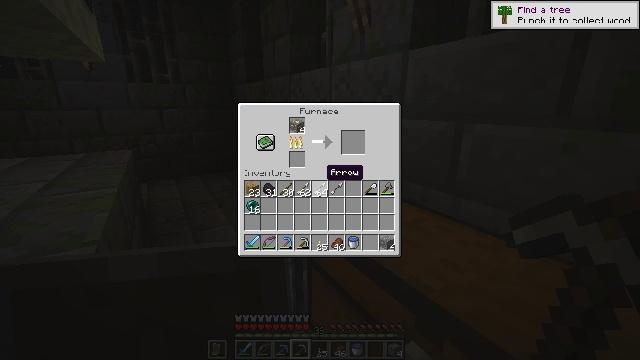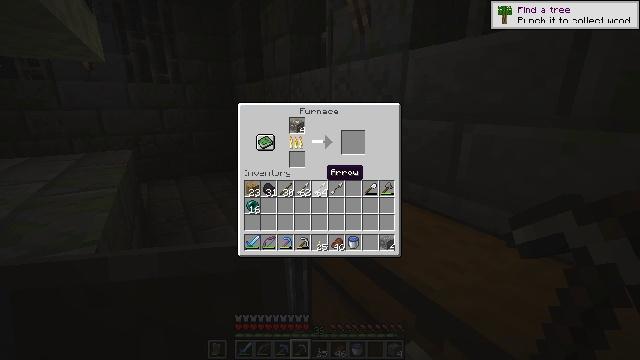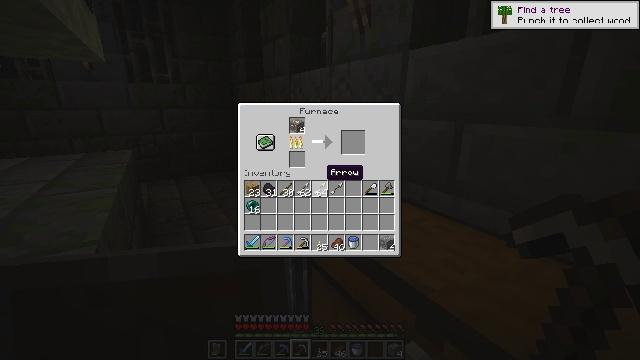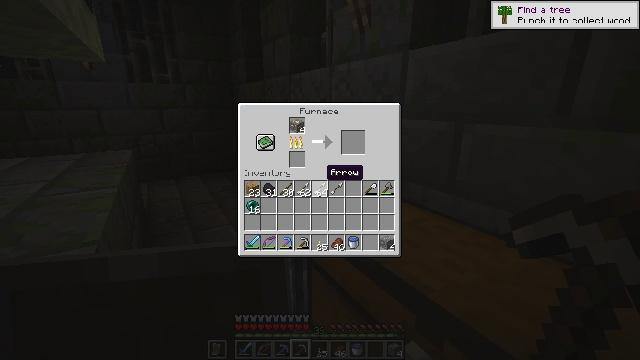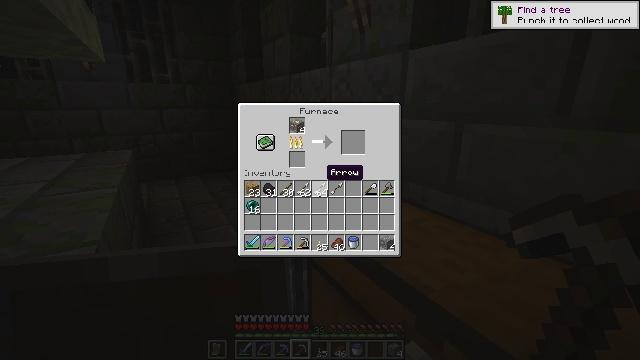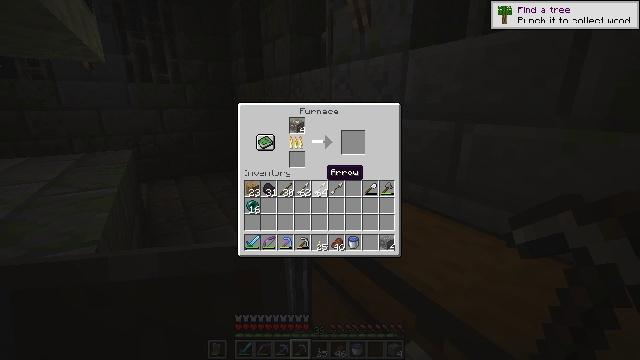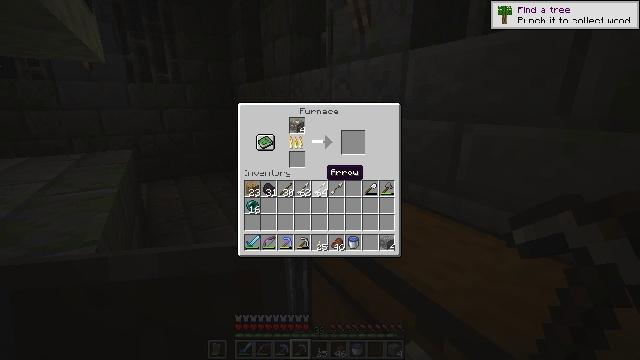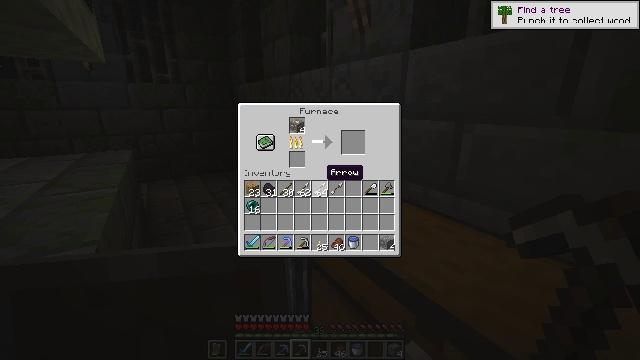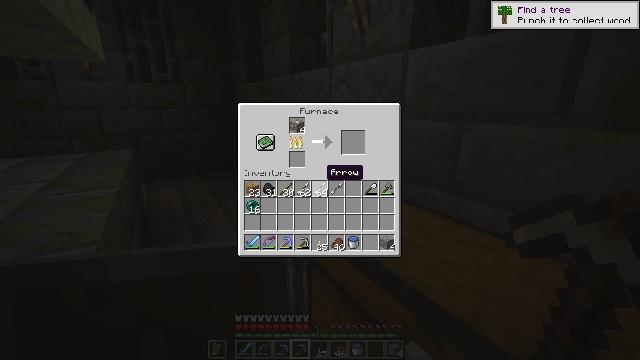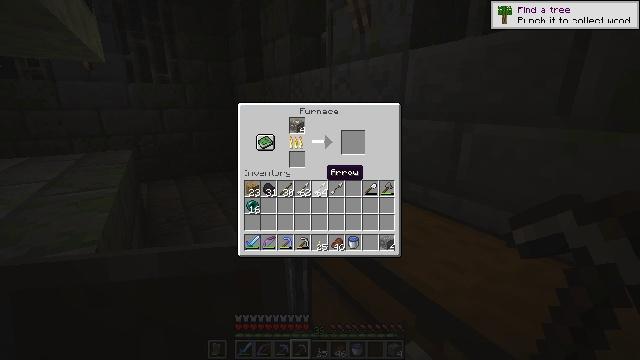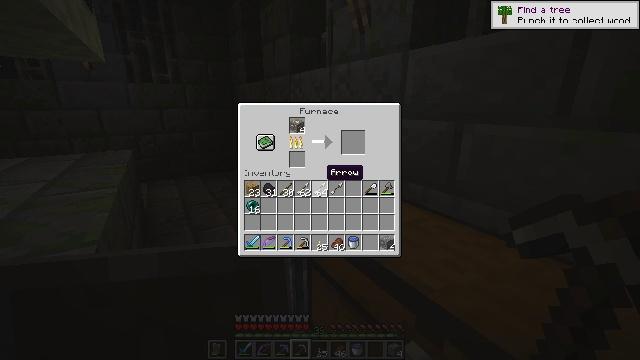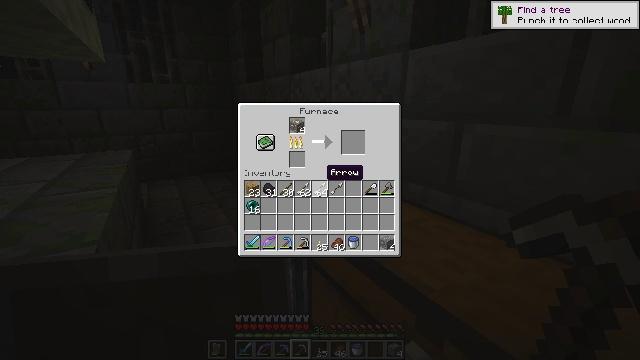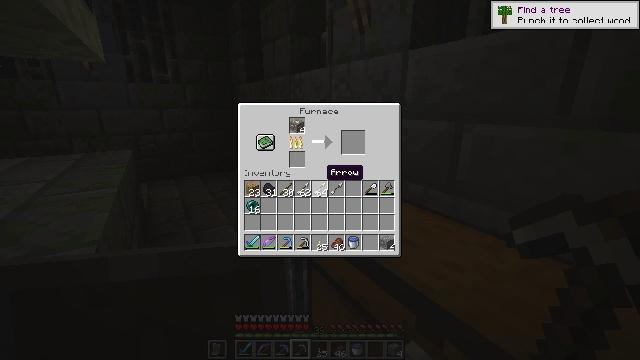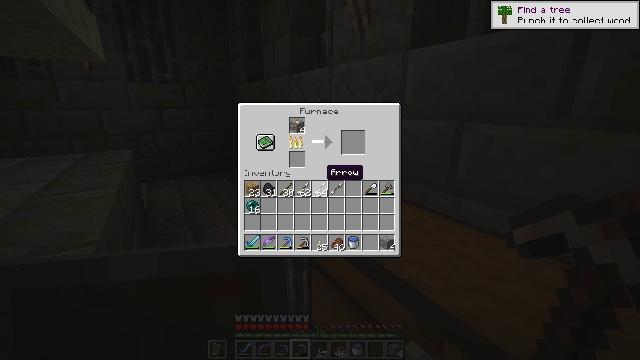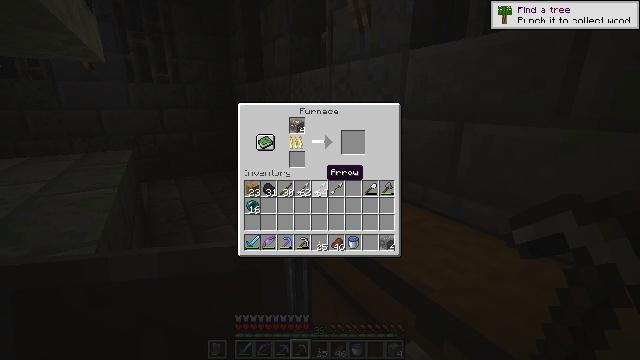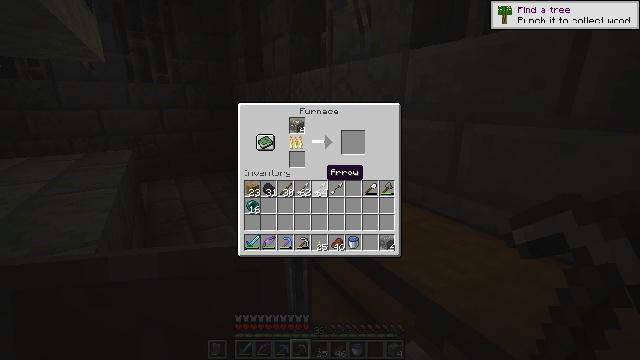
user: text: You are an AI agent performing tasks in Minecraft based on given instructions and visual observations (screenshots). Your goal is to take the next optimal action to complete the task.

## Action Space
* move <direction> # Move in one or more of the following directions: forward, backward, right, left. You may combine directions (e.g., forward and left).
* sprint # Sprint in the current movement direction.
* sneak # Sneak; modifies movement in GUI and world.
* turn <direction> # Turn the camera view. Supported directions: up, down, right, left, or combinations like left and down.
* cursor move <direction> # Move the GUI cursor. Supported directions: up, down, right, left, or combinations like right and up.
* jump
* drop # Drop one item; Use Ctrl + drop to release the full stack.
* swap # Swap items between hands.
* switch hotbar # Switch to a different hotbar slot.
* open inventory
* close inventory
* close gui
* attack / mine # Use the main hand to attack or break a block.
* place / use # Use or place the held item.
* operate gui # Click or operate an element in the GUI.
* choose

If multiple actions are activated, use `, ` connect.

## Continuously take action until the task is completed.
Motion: motion action
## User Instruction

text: craft item air
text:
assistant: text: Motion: no_op
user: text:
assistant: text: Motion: no_op
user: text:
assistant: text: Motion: no_op
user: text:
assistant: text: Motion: no_op
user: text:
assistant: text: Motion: no_op
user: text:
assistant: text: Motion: no_op
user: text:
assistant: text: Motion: no_op
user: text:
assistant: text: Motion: no_op
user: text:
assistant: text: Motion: no_op
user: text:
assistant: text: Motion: no_op
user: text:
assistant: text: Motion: no_op
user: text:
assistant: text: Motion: no_op
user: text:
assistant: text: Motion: no_op
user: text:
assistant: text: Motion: no_op
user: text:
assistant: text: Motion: no_op
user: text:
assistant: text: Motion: no_op
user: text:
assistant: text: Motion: no_op
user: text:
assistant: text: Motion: no_op
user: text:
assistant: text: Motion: no_op
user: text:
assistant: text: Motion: no_op
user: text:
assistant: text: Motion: no_op
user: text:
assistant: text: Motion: no_op
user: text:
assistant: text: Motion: no_op
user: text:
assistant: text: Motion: no_op
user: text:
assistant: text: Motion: no_op
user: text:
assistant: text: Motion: no_op
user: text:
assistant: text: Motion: no_op
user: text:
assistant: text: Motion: no_op
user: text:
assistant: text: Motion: no_op
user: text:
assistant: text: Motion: no_op